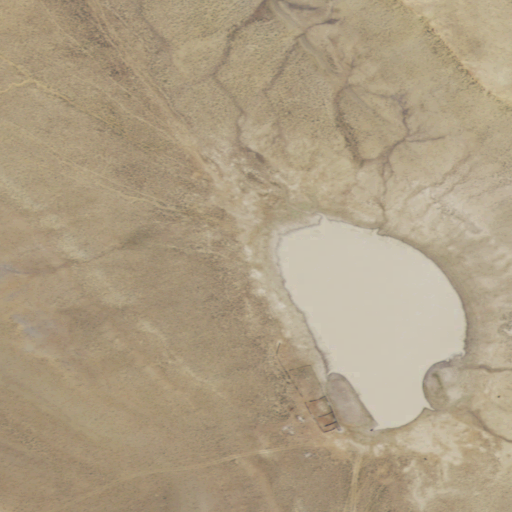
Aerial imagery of depression(s) in Wyoming named Olsen Basin containing shrub, open water, and herbaceous wetlands